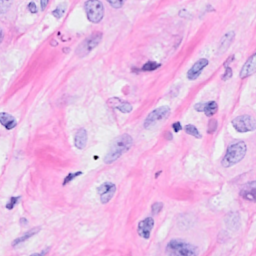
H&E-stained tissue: Breast